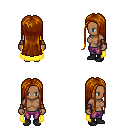
a pixel art fantasy rpg character, female body template, human, dark skin, yellow cape, magenta pants, brunette extra-long hairstyle, cloth bracers, black shoes, four views (front, back, left, right), 2x2 character sprite sheet, small pixel art, hard edges, no anti-aliasing